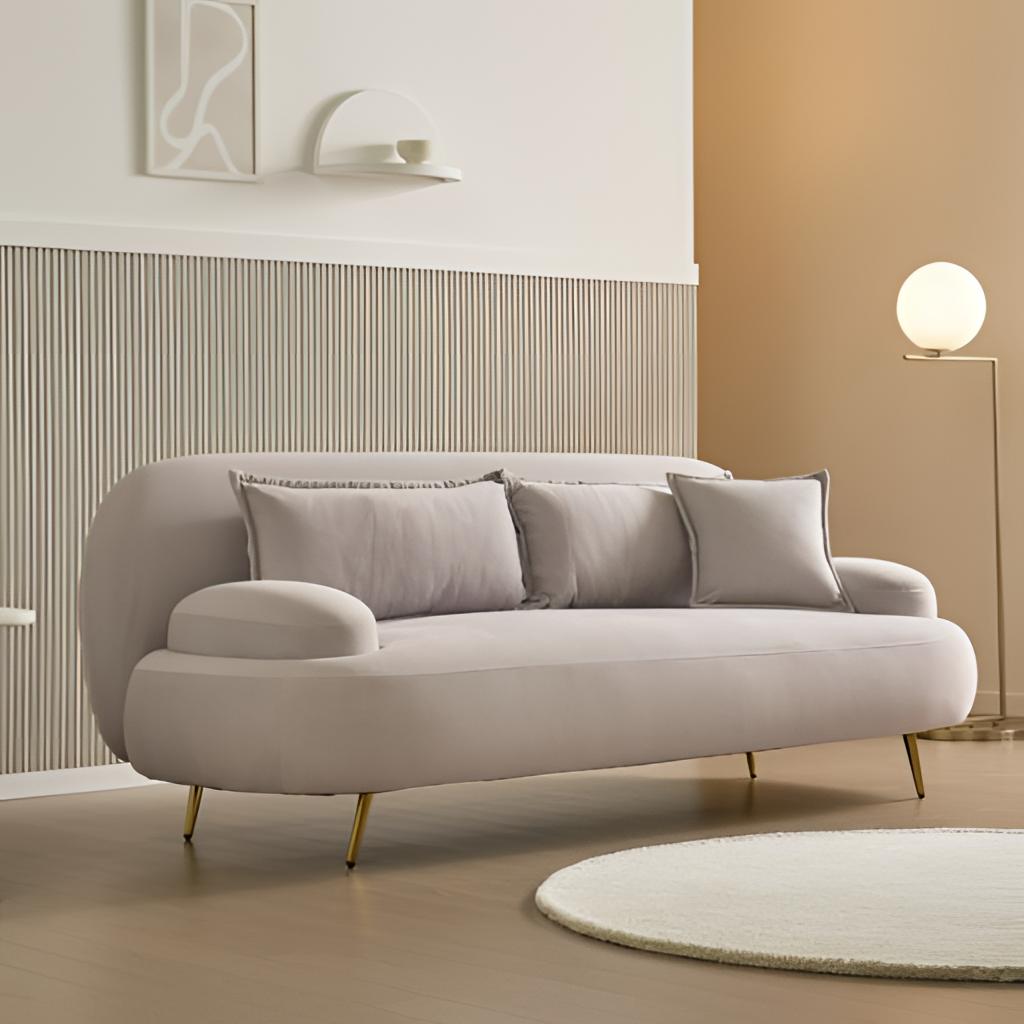
living room, beige fabric sofa, contemporary, wood flooring, with plank pattern, beige wood wallpaper, with vertical striped pattern